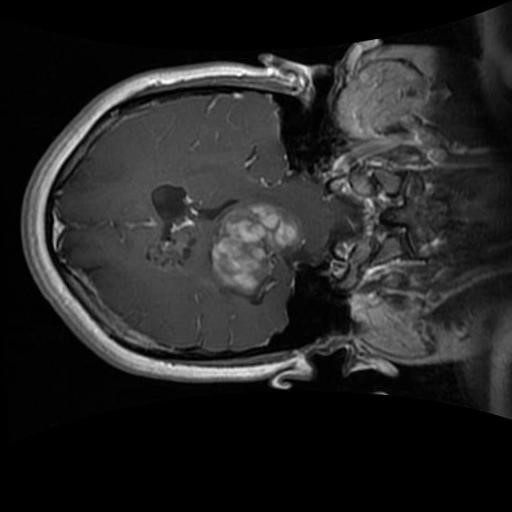
Label: brain_glioma